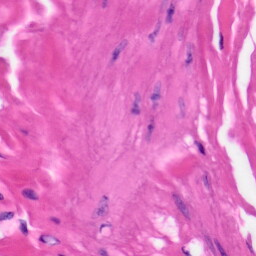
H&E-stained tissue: Skin